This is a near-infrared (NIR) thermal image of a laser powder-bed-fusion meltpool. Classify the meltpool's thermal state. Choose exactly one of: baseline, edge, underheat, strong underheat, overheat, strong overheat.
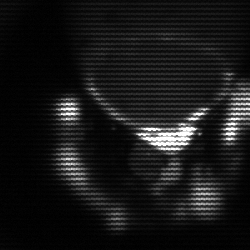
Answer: edge